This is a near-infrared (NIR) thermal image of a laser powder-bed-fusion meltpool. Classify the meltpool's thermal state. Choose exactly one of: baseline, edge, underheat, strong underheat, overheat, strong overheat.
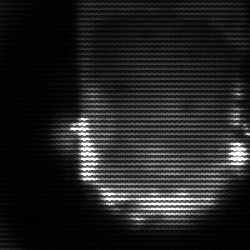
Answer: baseline